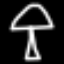
Label: mushroom